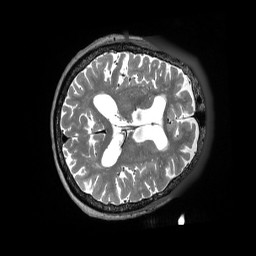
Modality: T2w
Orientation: axial
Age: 100
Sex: male